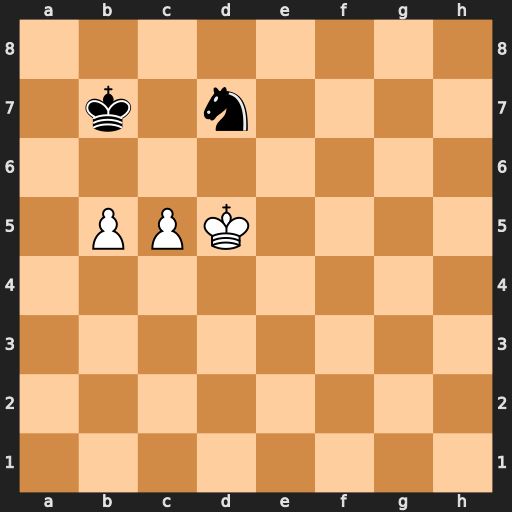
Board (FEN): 8/1k1n4/8/1PPK4/8/8/8/8
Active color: w
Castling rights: -
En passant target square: -
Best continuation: c6+ Kb6 cxd7